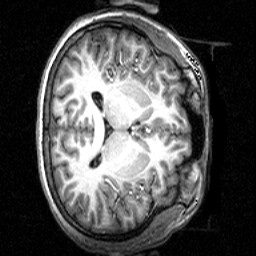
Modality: T1w
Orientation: axial
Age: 21
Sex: female